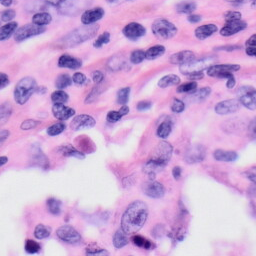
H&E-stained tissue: Skin